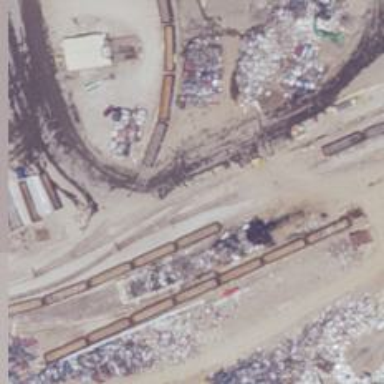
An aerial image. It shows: Rail spur service.